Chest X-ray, AP view. Patient: 61 years old, sex F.
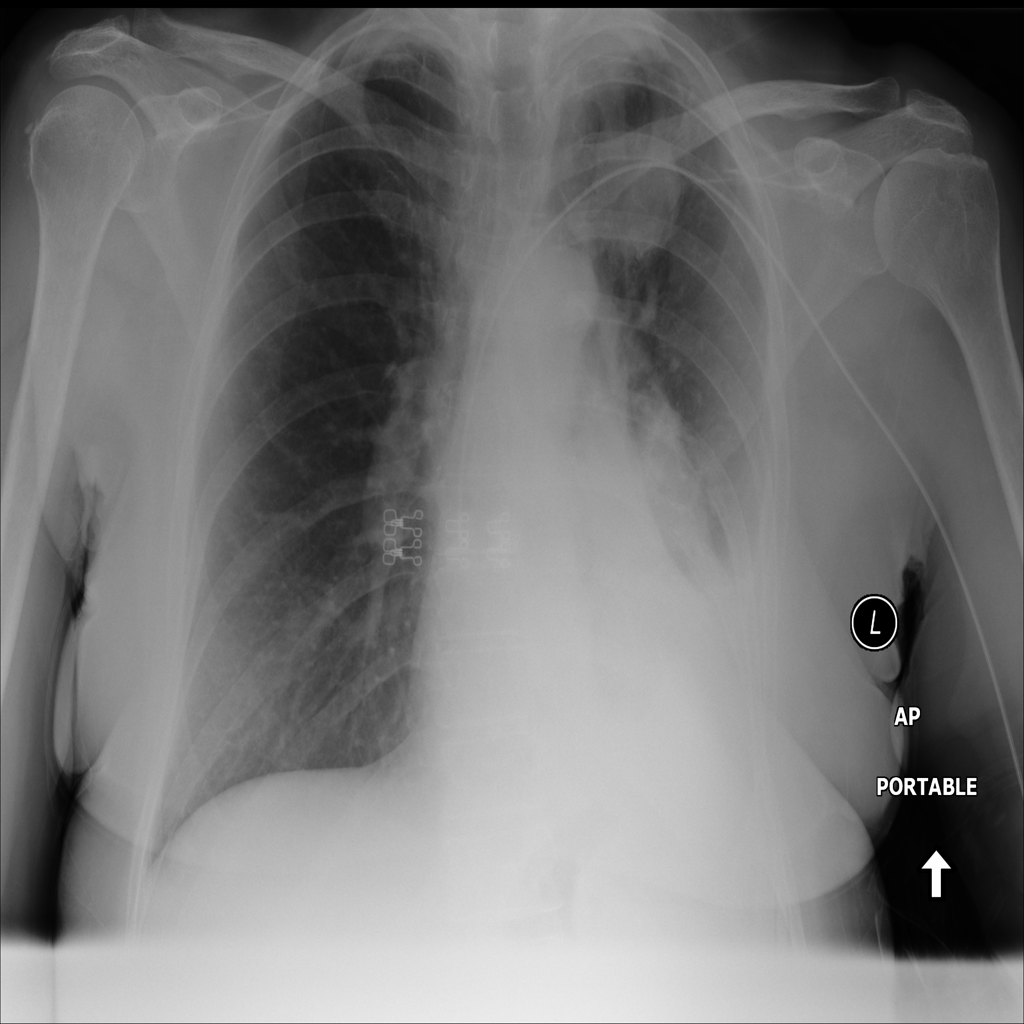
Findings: Mass